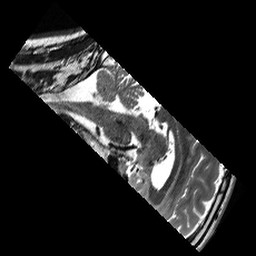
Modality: T2w
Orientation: sagittal
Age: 40
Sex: male
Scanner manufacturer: siemens
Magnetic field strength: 3 T
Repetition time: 6.1 s
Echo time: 0.104 s